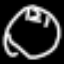
Label: clock